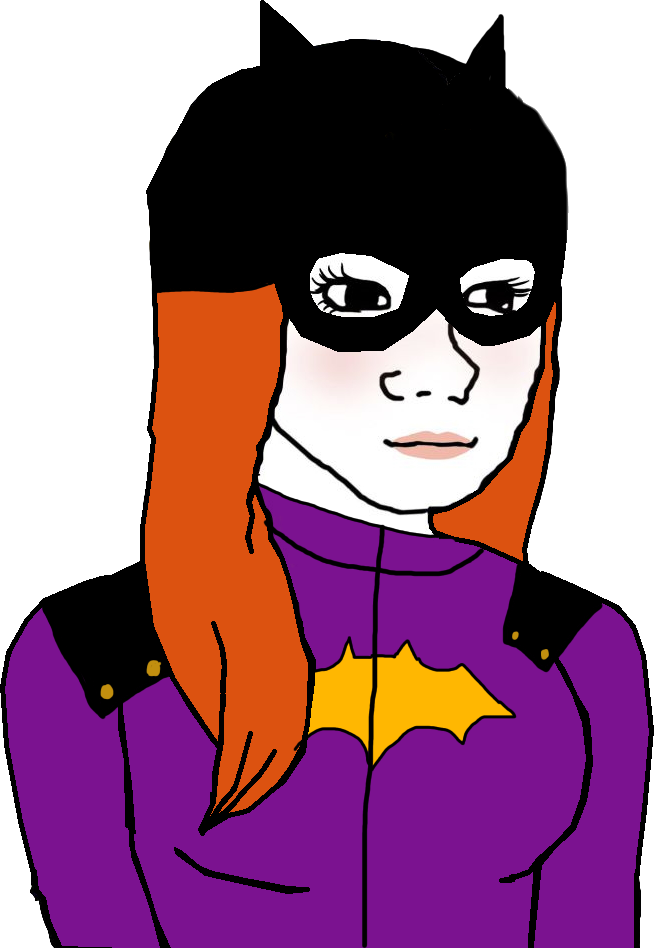
Label: 5_Trad_Wife